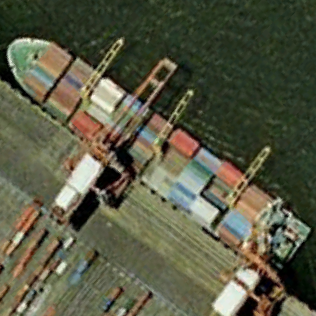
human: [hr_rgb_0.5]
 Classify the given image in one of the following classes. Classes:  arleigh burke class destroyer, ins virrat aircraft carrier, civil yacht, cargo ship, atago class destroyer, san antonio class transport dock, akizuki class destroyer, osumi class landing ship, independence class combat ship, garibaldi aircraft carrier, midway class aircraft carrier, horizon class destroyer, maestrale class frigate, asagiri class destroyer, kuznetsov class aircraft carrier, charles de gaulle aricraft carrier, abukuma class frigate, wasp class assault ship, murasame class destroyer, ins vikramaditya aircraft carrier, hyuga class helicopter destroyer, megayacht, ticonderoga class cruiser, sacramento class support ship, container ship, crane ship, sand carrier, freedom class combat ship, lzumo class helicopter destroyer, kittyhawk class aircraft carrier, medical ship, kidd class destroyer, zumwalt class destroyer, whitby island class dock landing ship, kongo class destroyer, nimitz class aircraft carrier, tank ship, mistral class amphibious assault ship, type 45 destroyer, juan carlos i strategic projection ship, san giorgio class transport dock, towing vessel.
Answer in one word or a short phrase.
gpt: Container ship